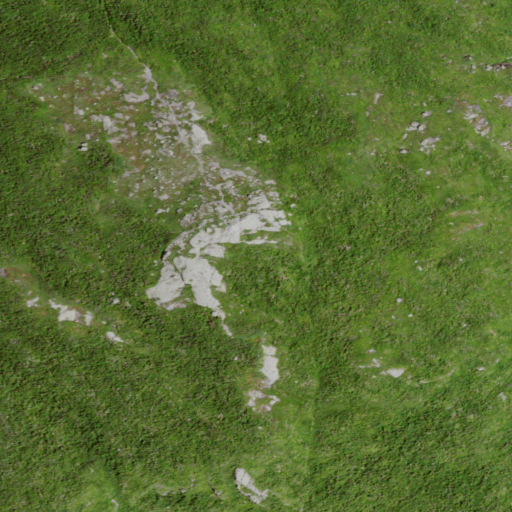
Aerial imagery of mountain in New York named Mount Skylight containing evergreen forest, mixed forest, and deciduous forest